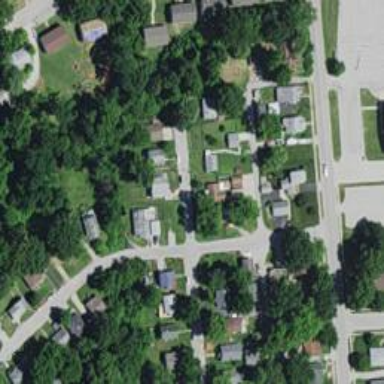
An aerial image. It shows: Residential road.